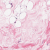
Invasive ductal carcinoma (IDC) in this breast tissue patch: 0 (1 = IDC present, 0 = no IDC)